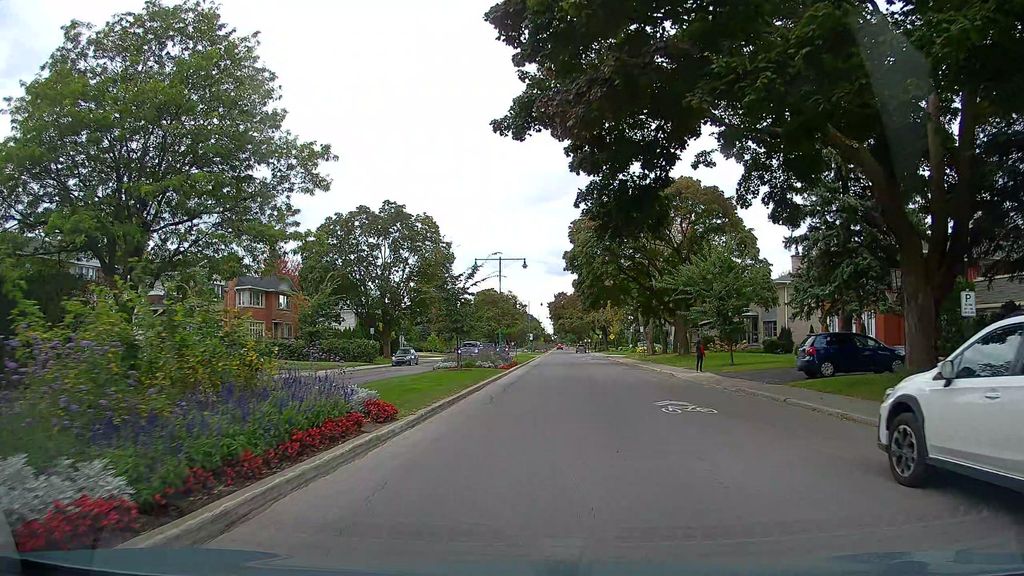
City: montreal